Question: I am not so into CSS and I have the following problem.
I have the following situation: into a page I have a very large table (that was horizontally truncated because it not entered in the page).
So to solve this issue I put this table into a scrollable div, something like this:
'''
<div style="overflow-x: scroll;">
// Into this div there is my original table
</div>
'''
So I have used the property because I want that the content of the div is only horizontally scrollable (not vertically). But the problem is that I obtain this output:

As you can see the div content result scrollable also vertically and I don't want it. I can't post a fiddle because the inner table is rendered by a tag library.
How can I fix this issue and obtain only the horizzontal scroll? What am I missing?
Tnx
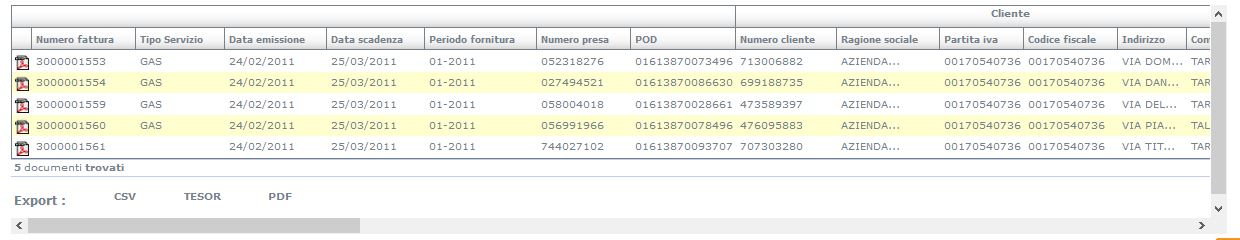
Answer: Try
'''
<div style="overflow-x: scroll; overflow-y:hidden;">
// Into this div there is my original table
</div>
'''